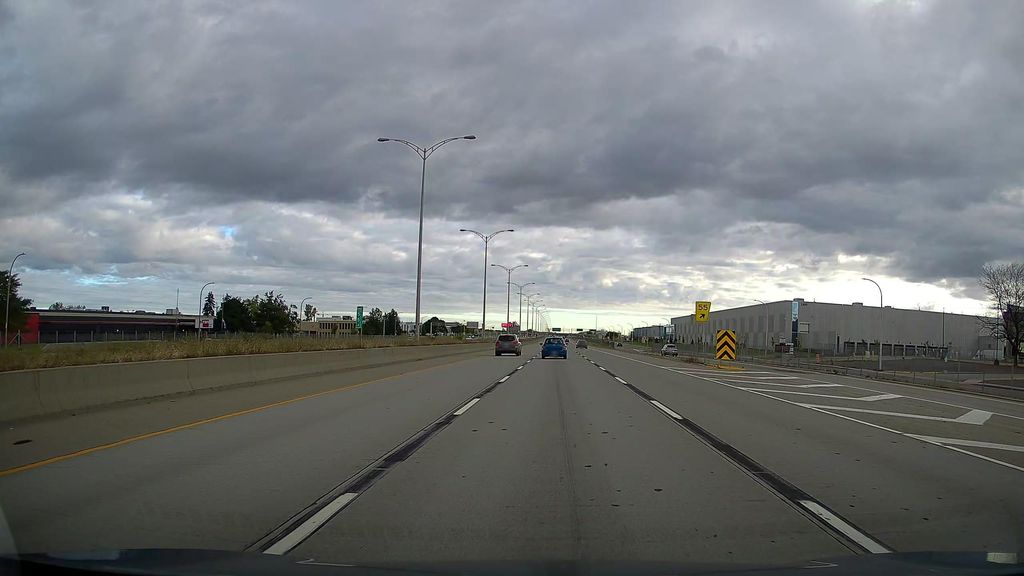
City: montreal